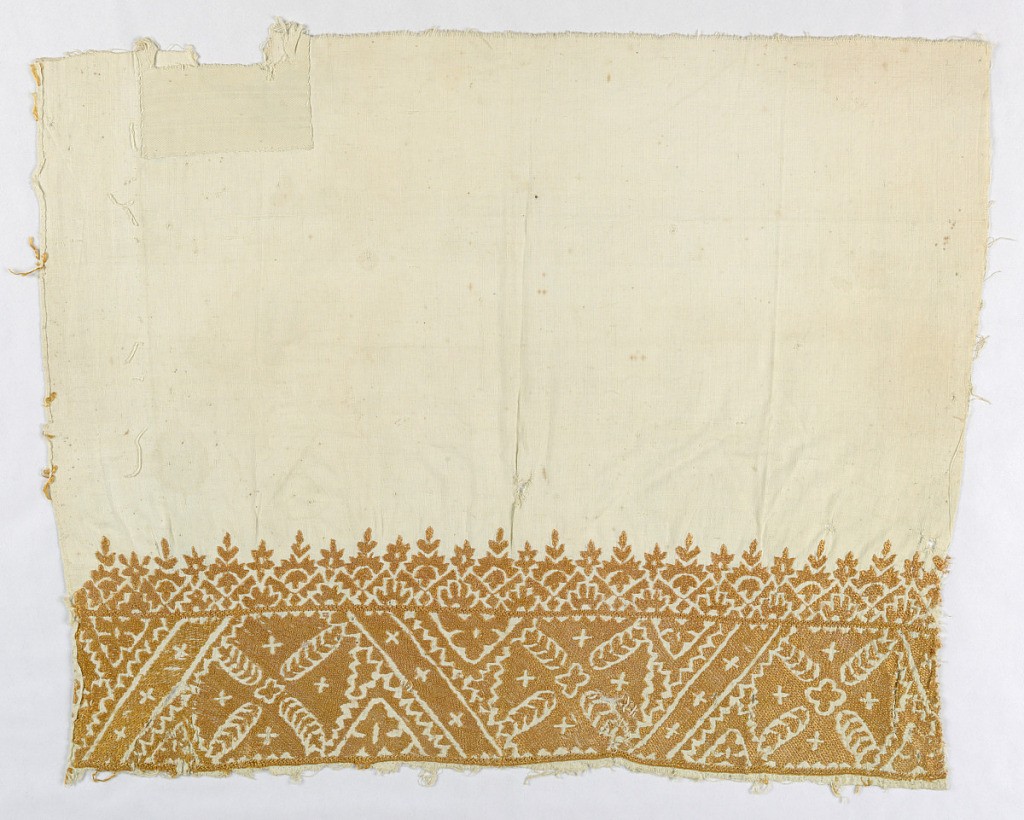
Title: Panel
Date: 19th century
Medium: cotton, silk Technique: embroidered
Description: Short panel of coarse cotton embroidered in orange silk at one side. Conventionalized open flower, zigzag and stylized plant forms.